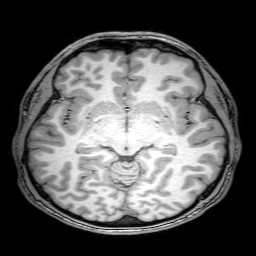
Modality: T1w
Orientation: coronal